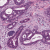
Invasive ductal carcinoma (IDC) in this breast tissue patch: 0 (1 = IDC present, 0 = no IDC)